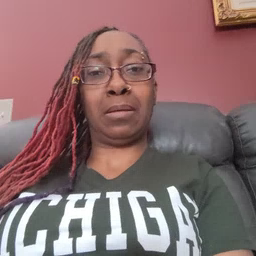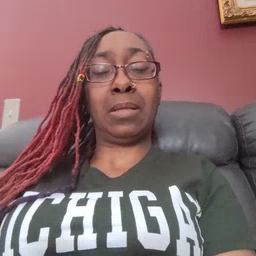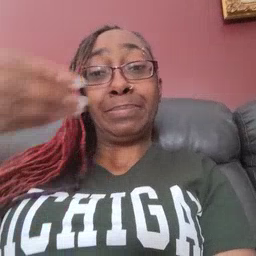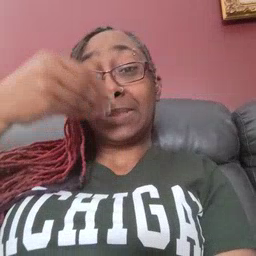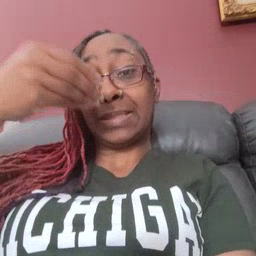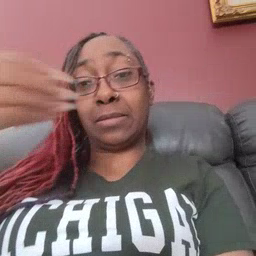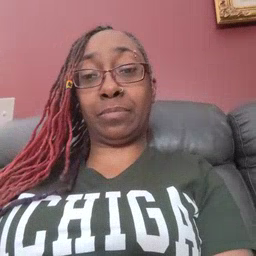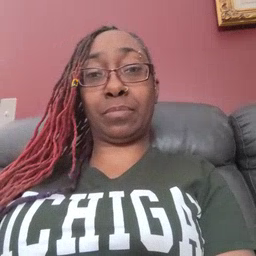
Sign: pizza